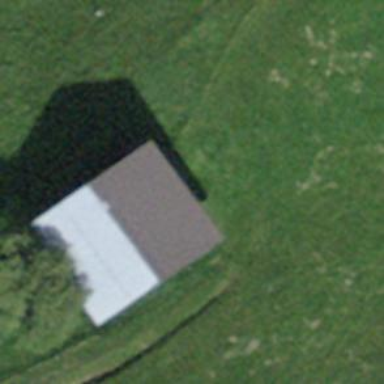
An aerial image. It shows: Rural barn.